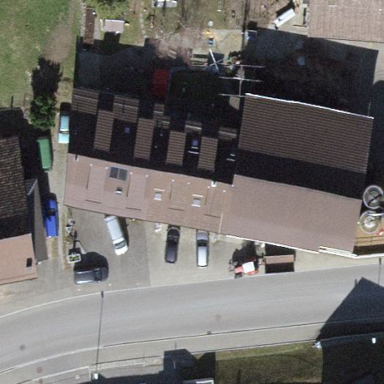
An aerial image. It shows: Semi-detached house.